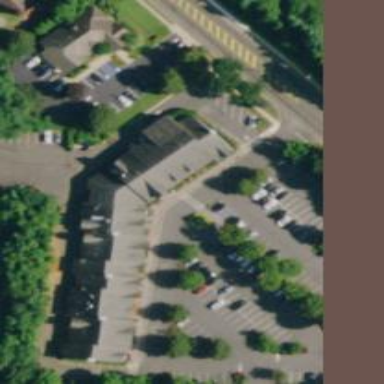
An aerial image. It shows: Fitness centre on leisure land.